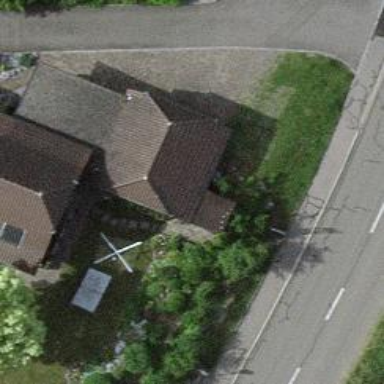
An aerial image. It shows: Garage.